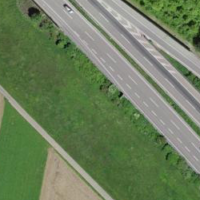
EUNIS habitat code: 57
Species observed at this site:
Milvus milvus
Geranium robertianum